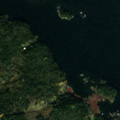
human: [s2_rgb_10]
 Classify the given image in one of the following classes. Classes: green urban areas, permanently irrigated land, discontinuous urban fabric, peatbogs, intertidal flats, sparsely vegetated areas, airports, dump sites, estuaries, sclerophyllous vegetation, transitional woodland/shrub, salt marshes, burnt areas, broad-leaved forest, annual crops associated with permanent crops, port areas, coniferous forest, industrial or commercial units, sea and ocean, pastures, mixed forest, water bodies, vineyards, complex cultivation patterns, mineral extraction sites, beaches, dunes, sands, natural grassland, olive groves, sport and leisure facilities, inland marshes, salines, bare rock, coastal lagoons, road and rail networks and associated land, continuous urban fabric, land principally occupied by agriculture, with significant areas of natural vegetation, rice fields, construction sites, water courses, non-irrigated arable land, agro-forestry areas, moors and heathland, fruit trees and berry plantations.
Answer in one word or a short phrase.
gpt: coniferous forest, mixed forest, sea and ocean